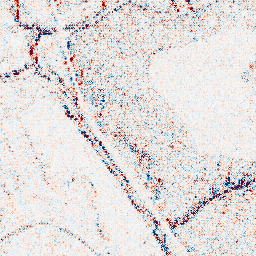
Category: wavelet
Decomposition family: wavelet_biorthogonal
Decomposition parameters: wavelet: bior2.4
level: 1
Upsampling method: bicubic
Upsampling parameters: scale: 4
Upsampling scale: 4